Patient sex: M
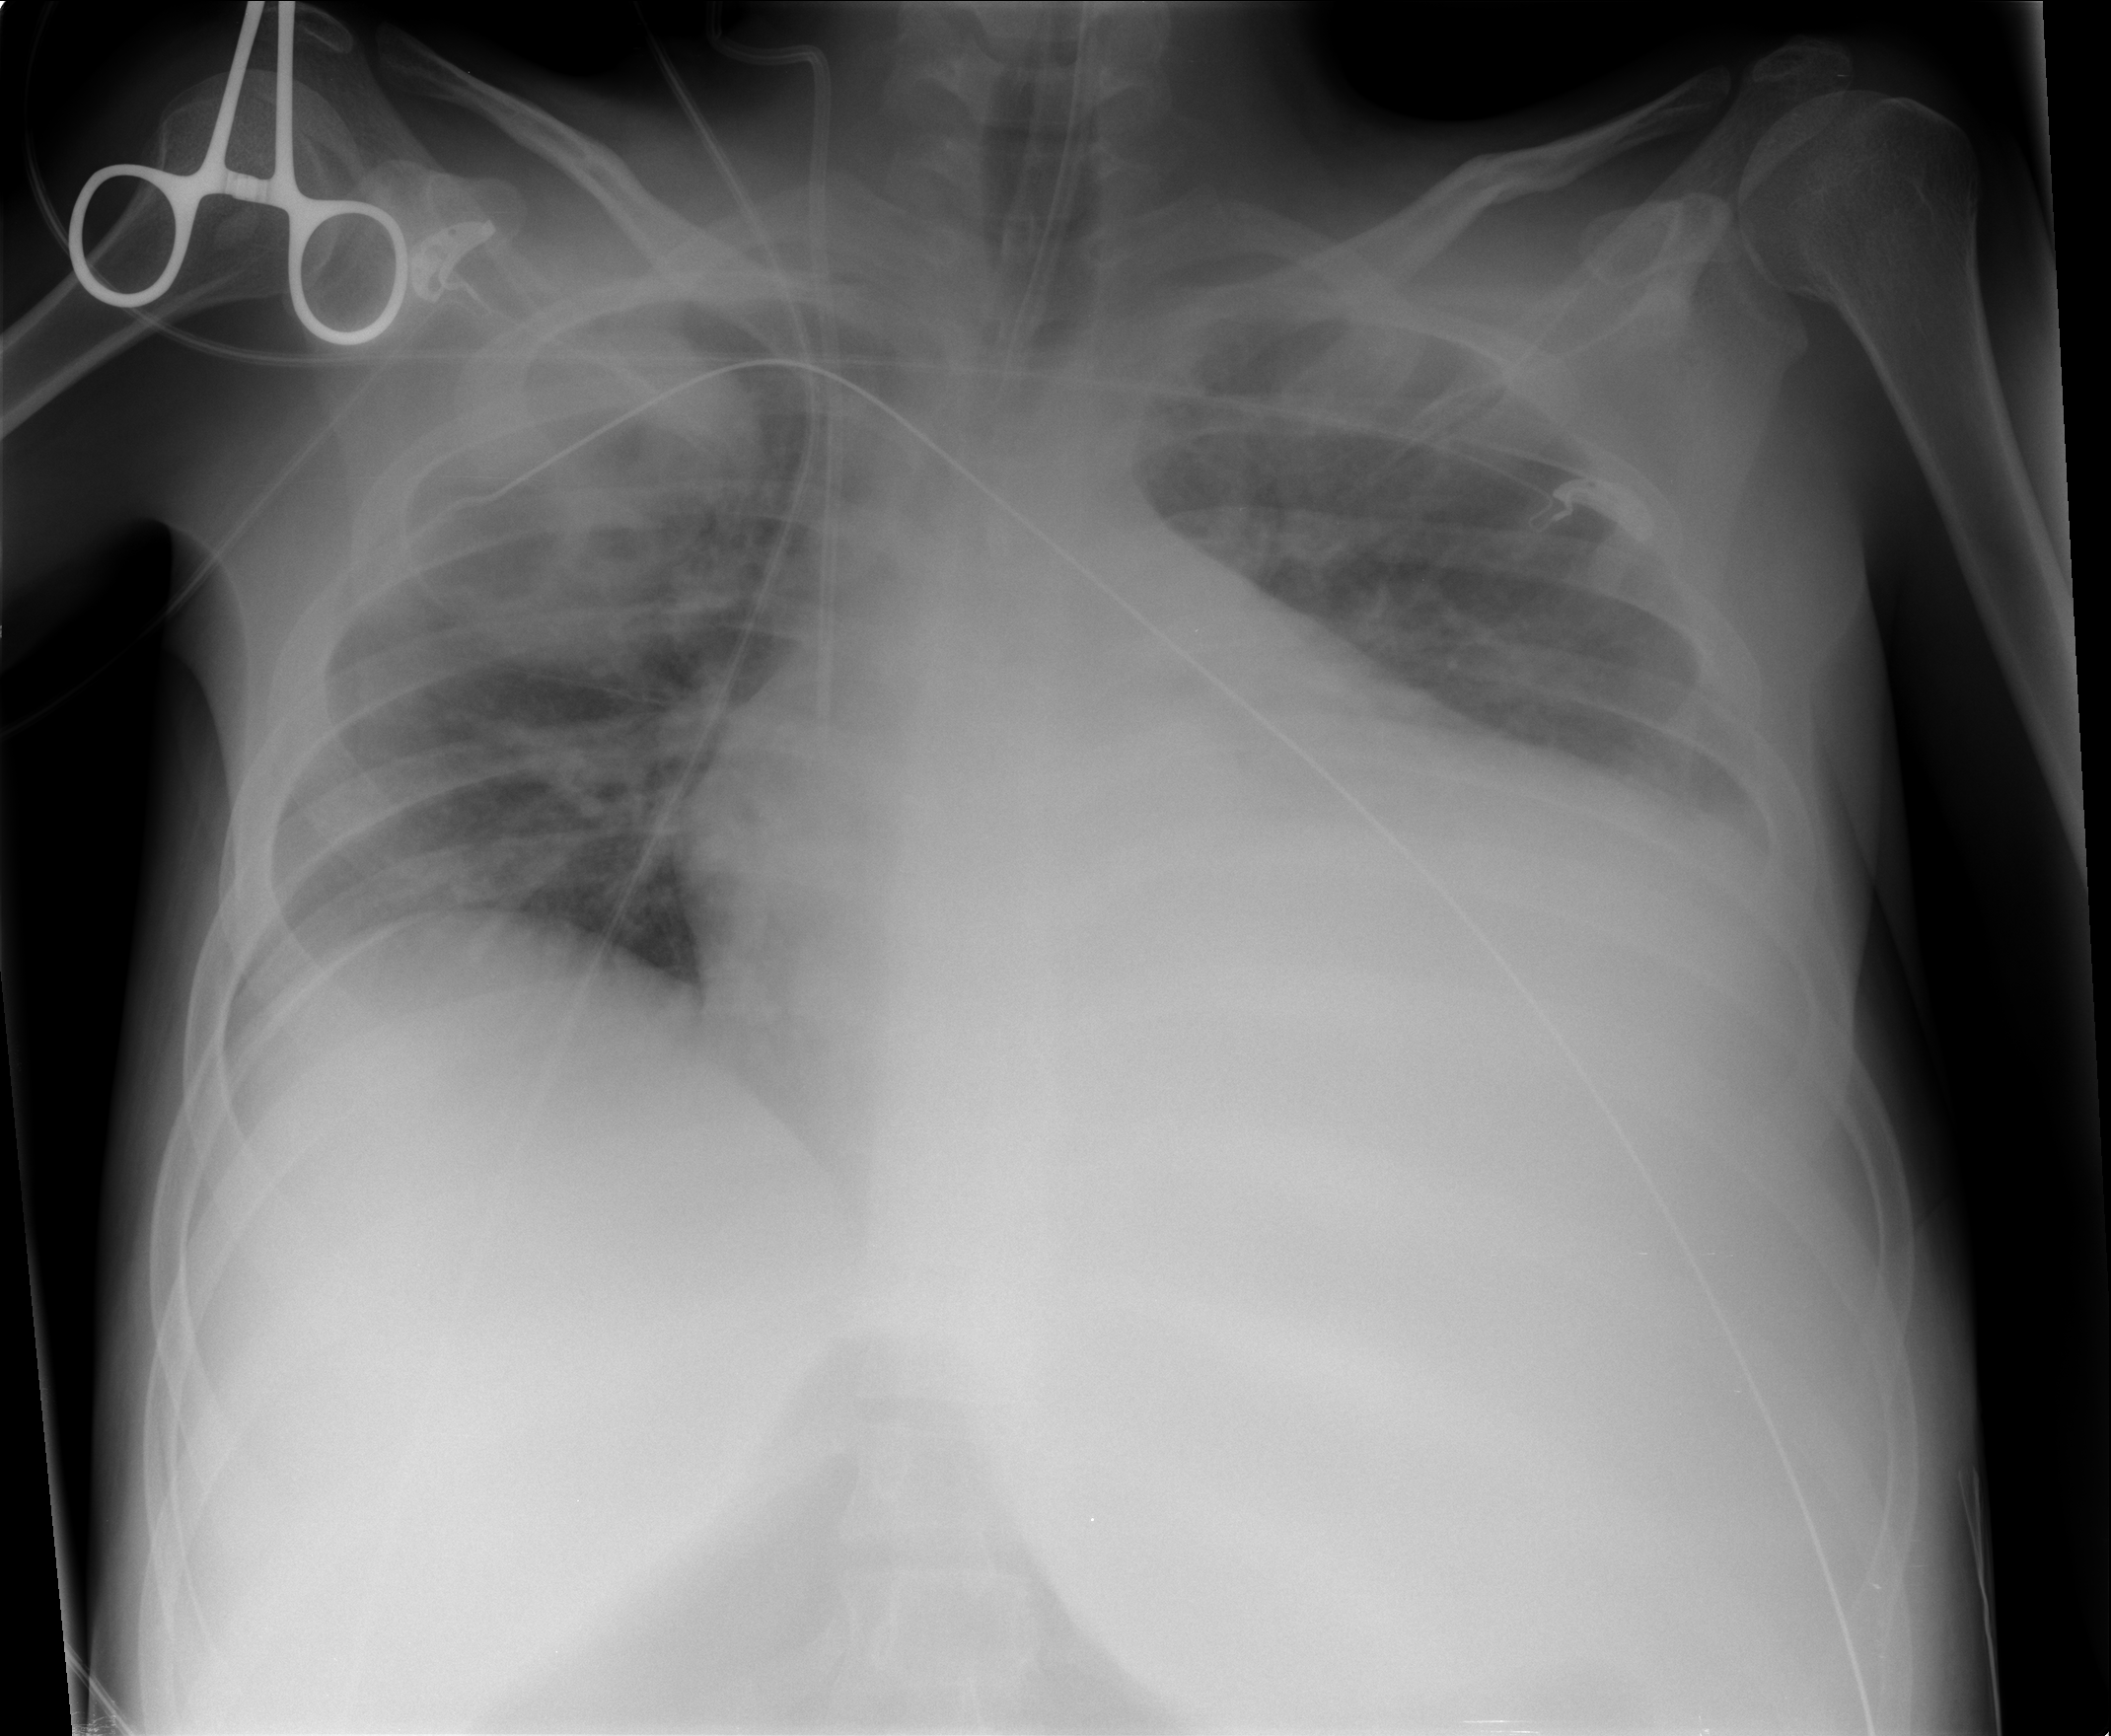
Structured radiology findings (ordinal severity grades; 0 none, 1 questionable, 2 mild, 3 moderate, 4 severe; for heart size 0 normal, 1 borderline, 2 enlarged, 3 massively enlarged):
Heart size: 2
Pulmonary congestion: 0
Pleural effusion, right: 0
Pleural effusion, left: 0
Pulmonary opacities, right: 0
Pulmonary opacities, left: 0
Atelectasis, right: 3
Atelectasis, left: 2